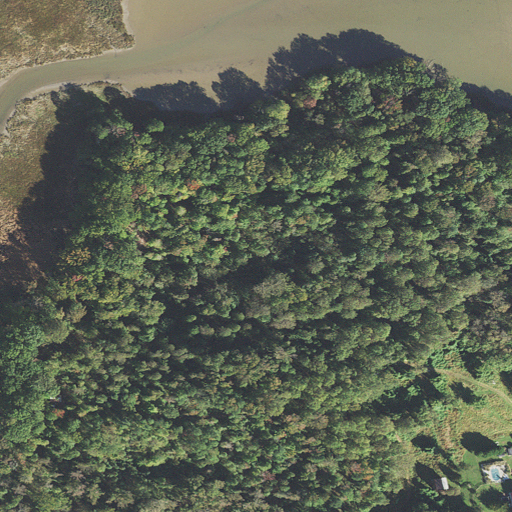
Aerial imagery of cliff(s) in Maryland named Owings Cliffs containing deciduous forest, mixed forest, open water, herbaceous wetlands, woody wetlands, open development, pasture, evergreen forest, and low intensity development